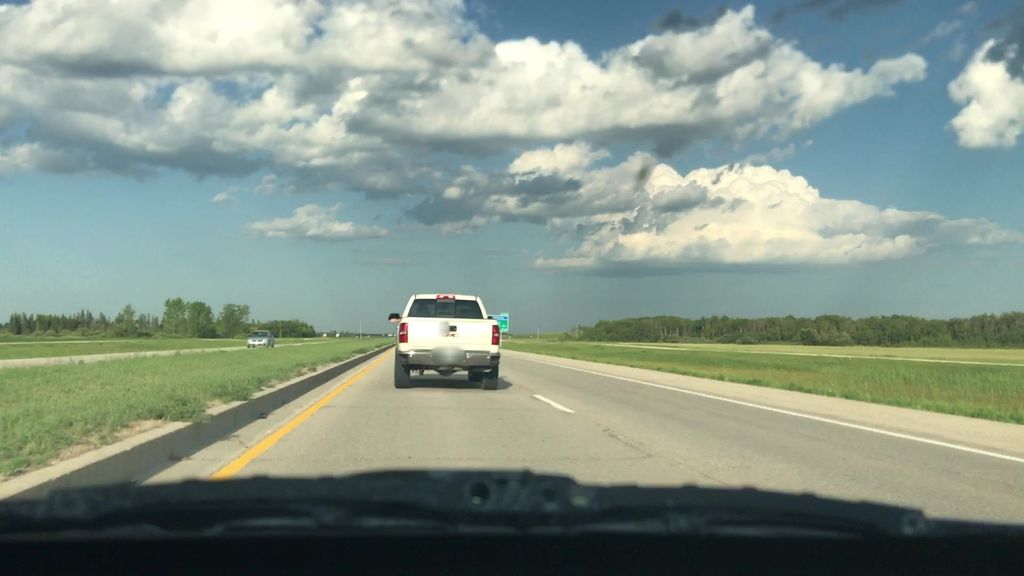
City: winnipeg